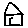
Label: house